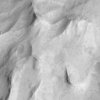
Label: not_dusty